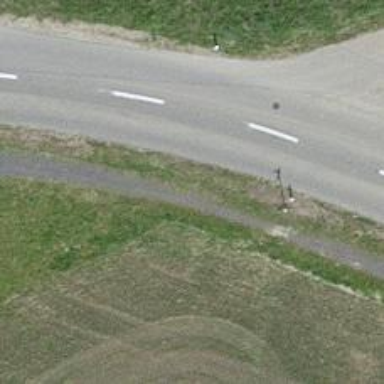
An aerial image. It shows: Gravel path.